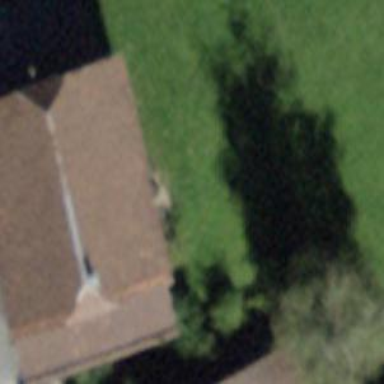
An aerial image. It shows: Rural barn.